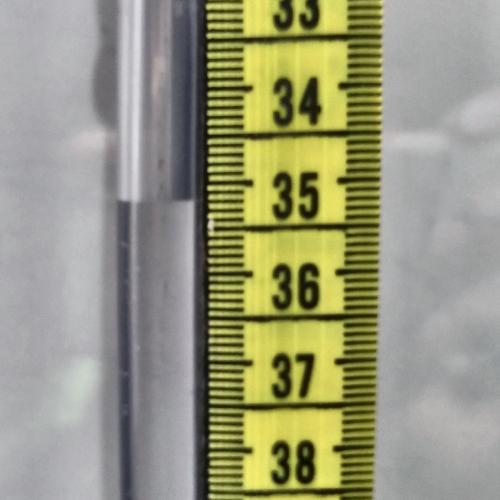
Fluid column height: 35.2 cm